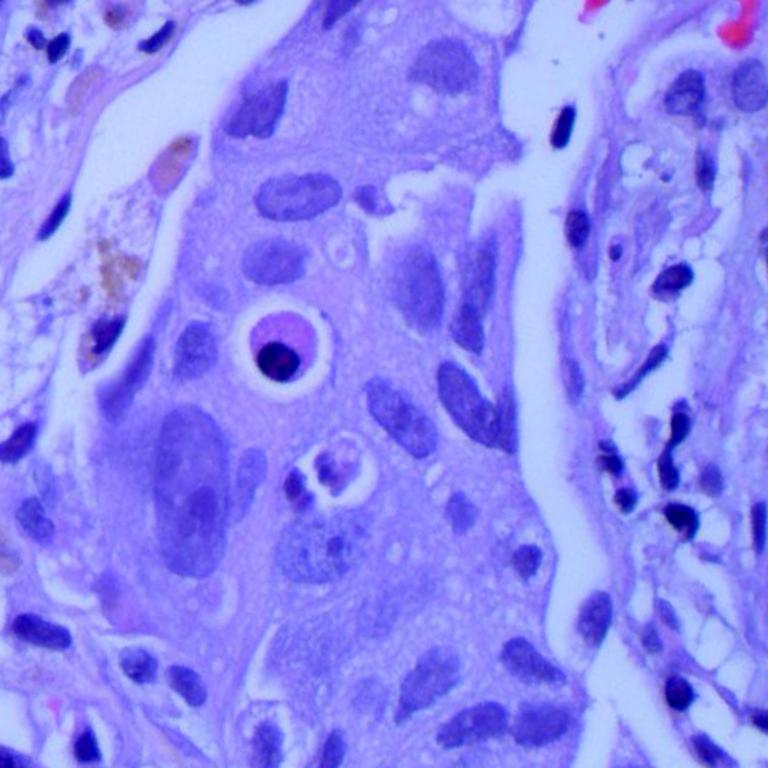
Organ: lung
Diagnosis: adenocarcinomas